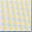
Piece: xx